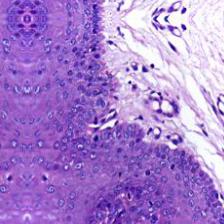
Diagnosis: Normal